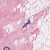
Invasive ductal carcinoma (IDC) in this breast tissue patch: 0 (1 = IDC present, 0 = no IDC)